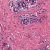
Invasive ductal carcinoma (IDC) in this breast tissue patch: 0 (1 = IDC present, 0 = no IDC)